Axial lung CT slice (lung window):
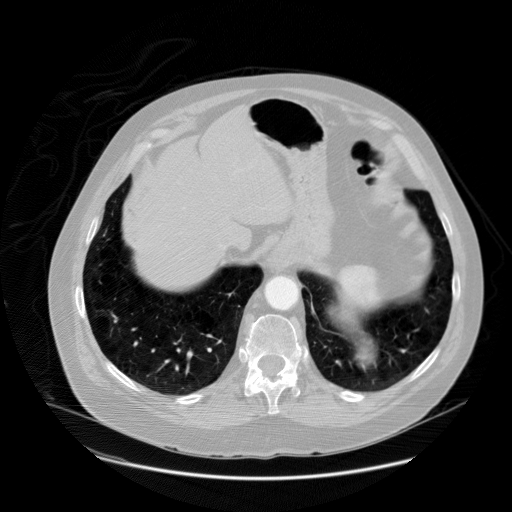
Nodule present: no